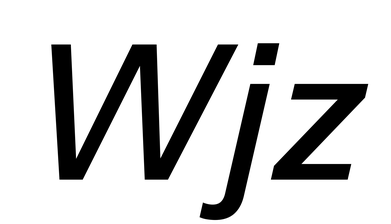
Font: InstrumentSans-Italic_Medium_Italic